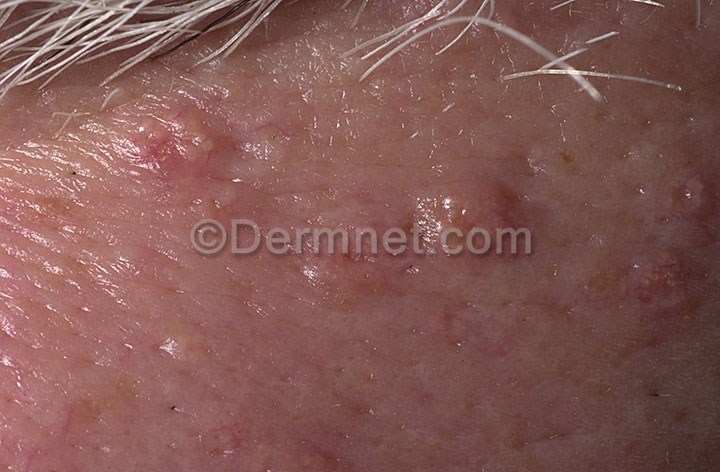
Disease: Seborrheic Keratoses and other Benign Tumors